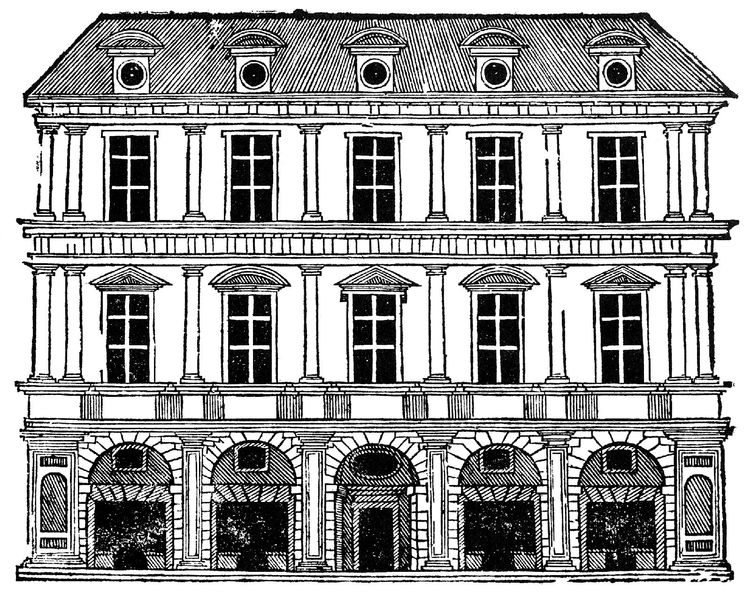
Titel: Architettura et Prospettiva
Künstler: Sebastiano Serlio
Schlagwörter: weiß, dreieck, fenster, schaufenster, schwarz, säulen, tür, zeichnung, dach, gebäude, haus, wand, architektur, front, rund, bogen, fassade, giebel, sprossenfenster, türe, treppe, striche, bögen, eingang, tusche, palast, dachfenster, gauben, lithographie, schraffur, schwarzweiß, kapitell, fries, sims, ionisch, plan, stockwerke, lisenen, aufriss, zweigeschossig, superposition, fenstersturz, italienisch